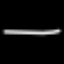
Label: line